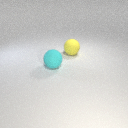
large cyan rubber sphere in front of large yellow rubber sphere